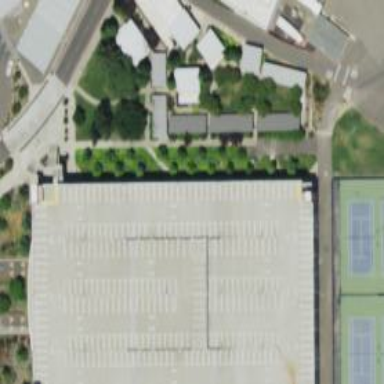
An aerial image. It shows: Multi-storey parking building.